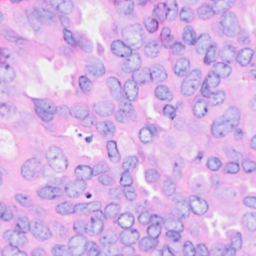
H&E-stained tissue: Breast